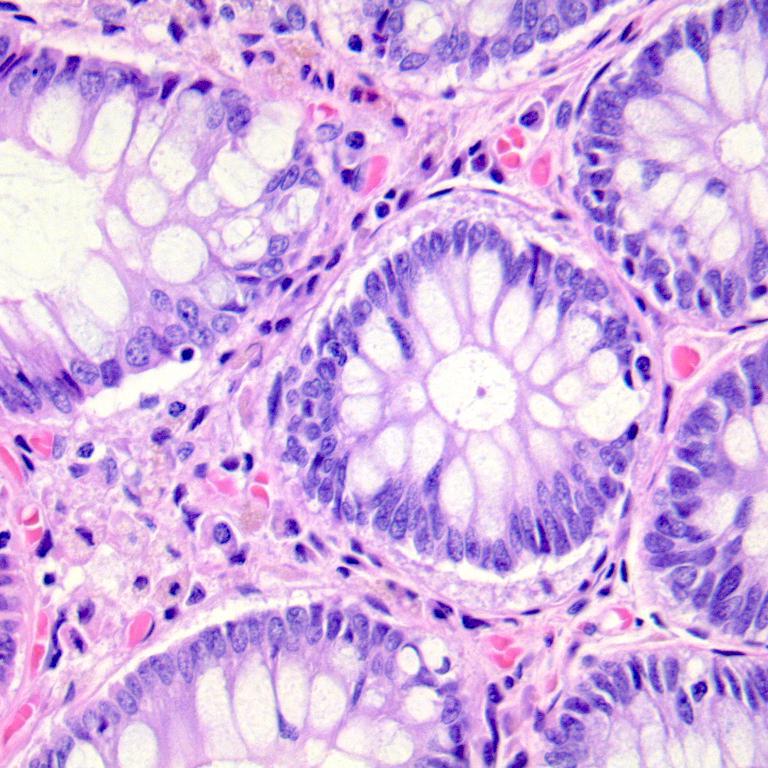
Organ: colon
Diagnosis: benign